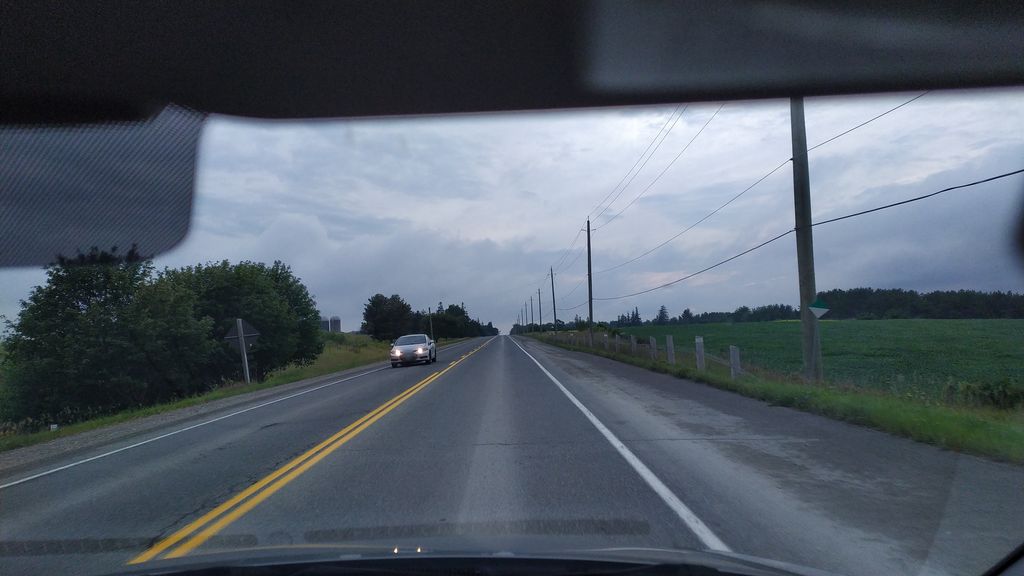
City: kitchener-waterloo